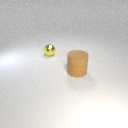
small yellow metal sphere to the left of large brown rubber cylinder